Question: I want to put a separator between two frames in my window. I want to use <URL> for that.
My code is:
'''
proc create_layout_changing_frame {} {
set ch_frm ".prop_menu.main_frame.changing_frame"
global _PROP
global _DB
global _prop_attr
set _frame_row 0
set _size_text_lbl 20
set _size_full_entry 85
set _size_brw_button 3
# The layout file frame
set frm [frame $ch_frm.layout_file]
set lbl [label $ch_frm.layout_file.label -text "Layout file:" -width $_size_text_lbl]
set entr [entry $ch_frm.layout_file.entry -textvariable _prop_attr(layout_file) -width [expr $_size_full_entry-$_size_brw_button]]
set browse [button $ch_frm.layout_file.browse -image icon_browse -command {get_layout_file}]
set sep [label $ch_frm.layout_file.blank -text ""]
grid $lbl -row 1 -column 1 -sticky nsw
grid $entr -row 1 -column 2 -sticky nse
grid $browse -row 1 -column 3 -sticky nsw
grid $sep -row 2 -column 1 -sticky nsw -columnspan 3
grid $frm -row [incr _frame_row] -column 1 -sticky nsew
# The input instance frame
# if not root - root isn't driven
if {$_DB(blocks,$_prop_attr(block),father) != -1} {
set frm [frame $ch_frm.input_instance]
set lbl [label $ch_frm.input_instance.label -text "Input Instance:" -width $_size_text_lbl]
set warn [label $ch_frm.input_instance.warn -text "" -fg "red"]
set entr [entry $ch_frm.input_instance.entry -textvariable _prop_attr(input_instance) -width $_size_full_entry -validate focusout -vcmd {check_input_instance}]
grid $lbl -row 1 -column 1 -sticky nsw
grid $entr -row 1 -column 2 -sticky nse
grid $warn -row 2 -column 1 -sticky nsew -columnspan 2
grid $frm -row [incr _frame_row] -column 1 -sticky nsew
}
# The output instance frame
set frm [frame $ch_frm.output_instance]
set lbl [label $ch_frm.output_instance.label -text "Output Instances:" -width $_size_text_lbl]
set warn [label $ch_frm.output_instance.warn -text "" -fg "red"]
set entr [entry $ch_frm.output_instance.entry -textvariable _prop_attr(output_instance) -width $_size_full_entry -validate focusout -vcmd {check_output_instance}]
grid $lbl -row 1 -column 1 -sticky nswe
grid $entr -row 1 -column 2 -sticky nse
grid $warn -row 2 -column 1 -sticky nsew -columnspan 2
grid $frm -row [incr _frame_row] -column 1 -sticky nsew
# The driving instance frame
... There is a full definition of a frame here, it's a little complicated so I don't put it, But it works fine...
# The power and ground pattern frame
set sep [ttk::separator $ch_frm.separator1 -orient horizontal]
set frm [frame $ch_frm.pwd_gnd_pattern]
set lblpow [label $ch_frm.pwd_gnd_pattern.powlbl -text "Power Pattern:" -width $_size_text_lbl]
set entrpow [entry $ch_frm.pwd_gnd_pattern.powentr -textvariable _prop_attr(power_pattern) -width $_size_full_entry]
set sep [label $ch_frm.pwd_gnd_pattern.blank -text ""]
set lblgnd [label $ch_frm.pwd_gnd_pattern.gndlbl -text "Ground Pattern:" -width $_size_text_lbl]
set entrgnd [entry $ch_frm.pwd_gnd_pattern.gndentr -textvariable _prop_attr(ground_pattern) -width $_size_full_entry]
grid $lblpow -row 1 -column 1 -sticky nsw
grid $entrpow -row 1 -column 2 -sticky nse
grid $sep -row 2 -column 1 -sticky nswe -columnspan 2
grid $lblgnd -row 3 -column 1 -sticky nsw
grid $entrgnd -row 3 -column 2 -sticky nse
grid $sep -row [incr _frame_row] -column 1 -sticky ew -pady 4
grid $frm -row [incr _frame_row] -column 1 -sticky nsew
make_all_layout_checks
}
'''
The Separator doesn't show at all on the window, here is a picture. On top is how it looks now, and on the bottom, a red circle indicates the place where I would like to put the separator.
Also, the given code only deals with the frame that is inside a grooved border, all other elements, are dealt with elsewhere.

Where is the problem?
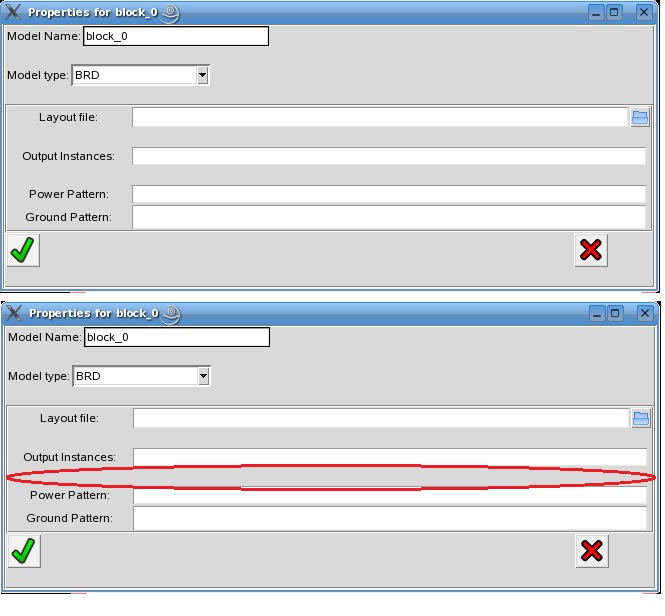
Answer: You store the name of another widget ('label $ch_frm.pwd_gnd_pattern.blank') in the 'sep' variable a few lines below. This stops the separator from ever being shown.